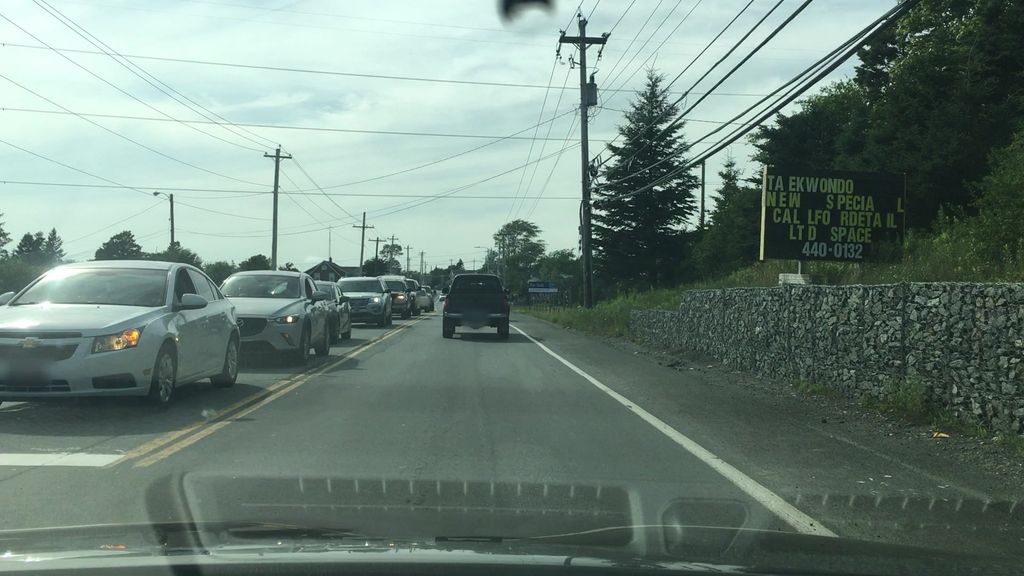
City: halifax